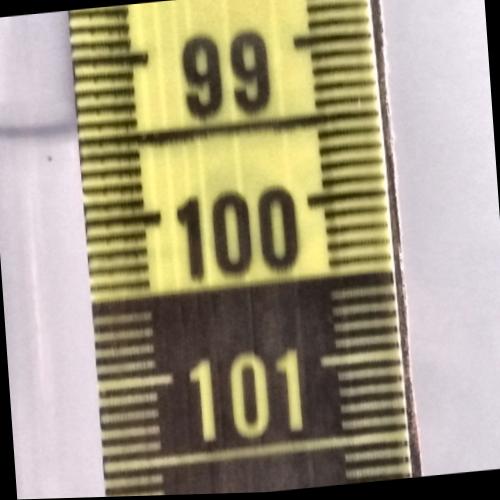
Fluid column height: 99.4 cm